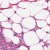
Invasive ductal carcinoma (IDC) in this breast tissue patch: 0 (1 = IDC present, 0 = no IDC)